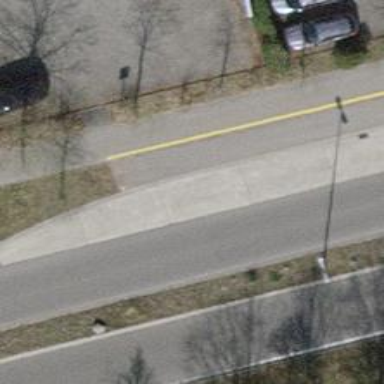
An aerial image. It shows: Bus stop with stop position for public transport.